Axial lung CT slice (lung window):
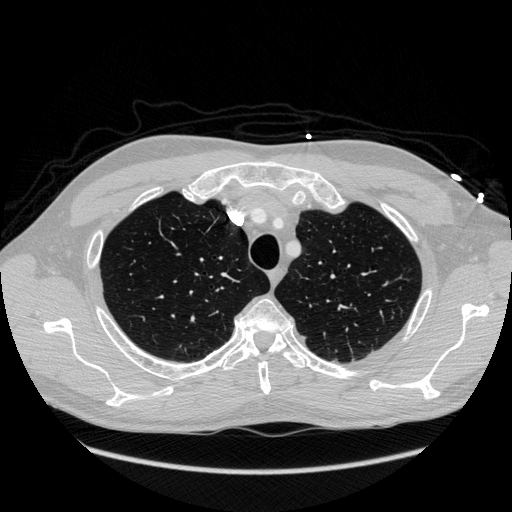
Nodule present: no